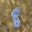
Label: 8